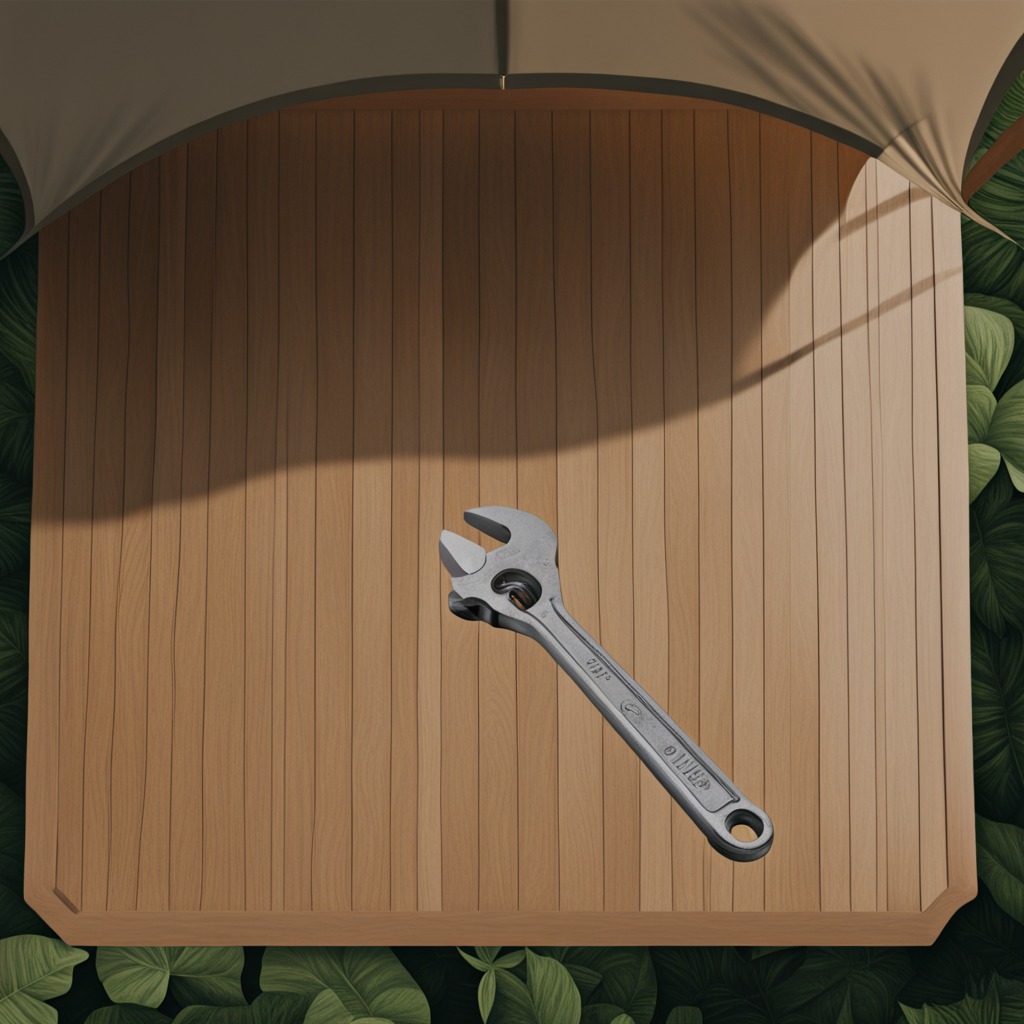
An wrench is lying on a wooden table inside a jungle field workshop tent.